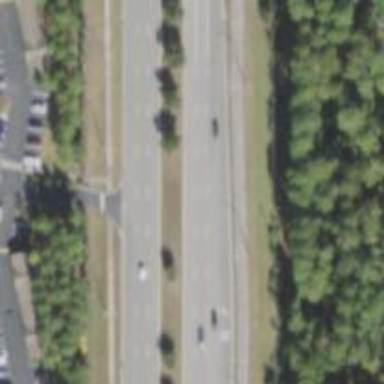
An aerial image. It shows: Primary highway with cycle track.